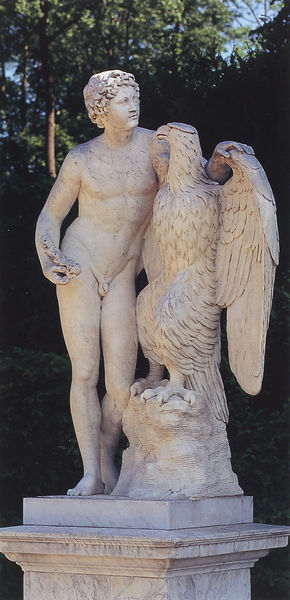
Titel: Ganymed
Künstler: Laviron
Standort: Versailles, Schlossgarten (EU - F)
Schlagwörter: adler, falke, flügel, hand, mann, nackt, vogel, marmor, säule, blick, architektur, mensch, stein, locken, schön, engel, garten, statue, schnabel, kontrapost, podest, knabe, porzellan, jüngling, eros, greifvogel, habicht, schwingen, im freien, wei´ß, standbild, mamor, bussard, entrückt, bildhauerai